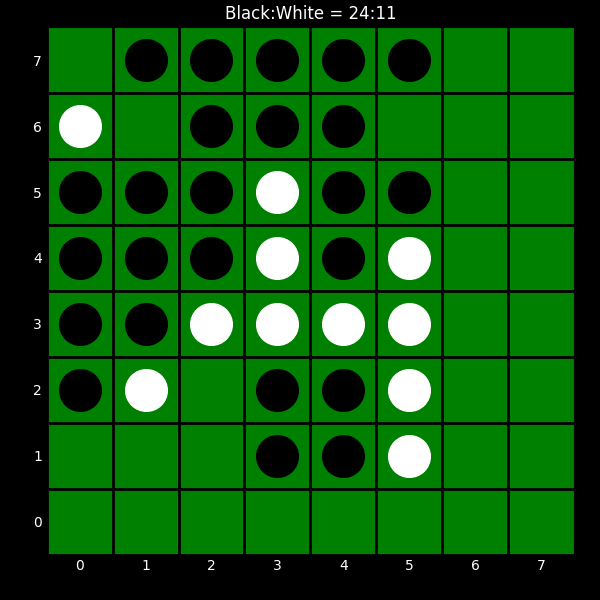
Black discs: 24
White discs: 11